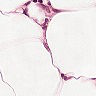
Metastatic tissue present: no